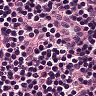
Metastatic tissue present: no